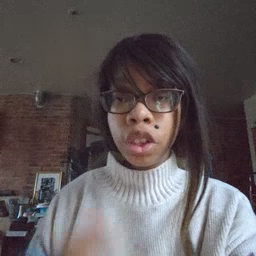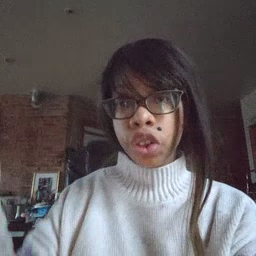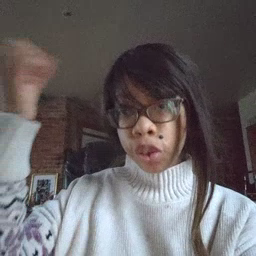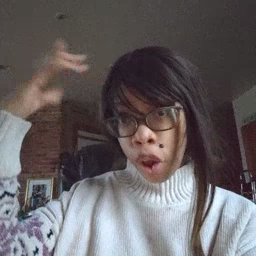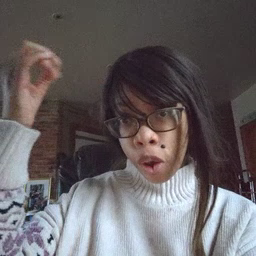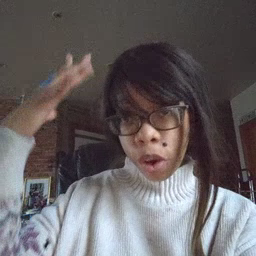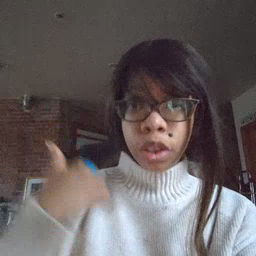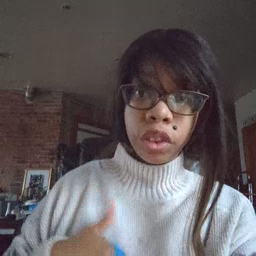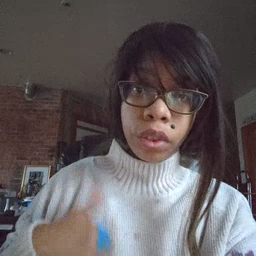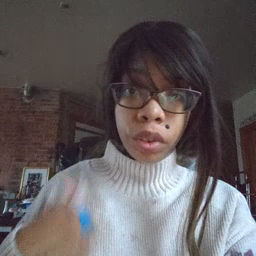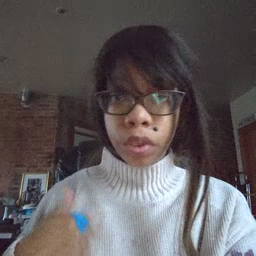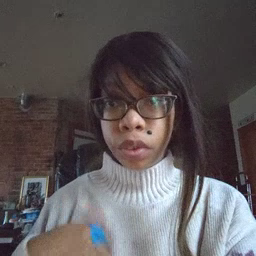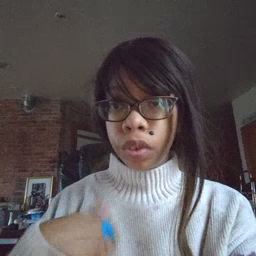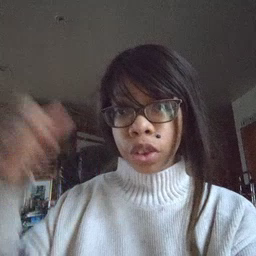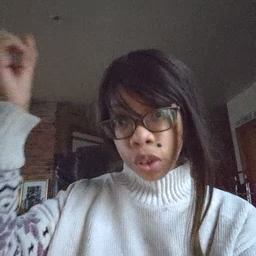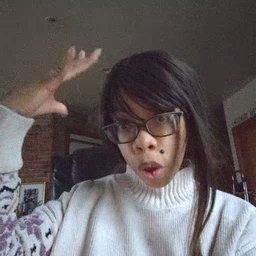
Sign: shower